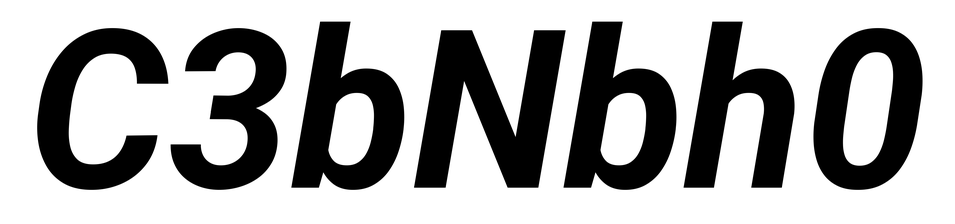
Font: Roboto-Italic_Bold_Italic